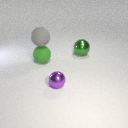
large green rubber sphere to the left of large green metal sphere